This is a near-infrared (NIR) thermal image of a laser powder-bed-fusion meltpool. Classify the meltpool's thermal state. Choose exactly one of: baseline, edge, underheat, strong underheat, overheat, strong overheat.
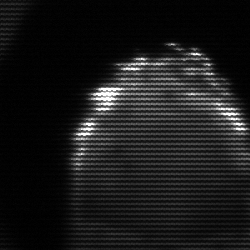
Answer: edge